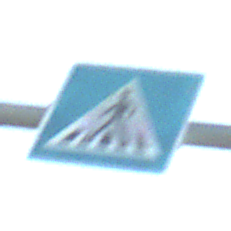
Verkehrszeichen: FussgaengerueberwegRechts
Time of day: MorningAfternoon
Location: Outdoor (Nature)
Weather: Clear
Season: NotSpecified
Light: Natural